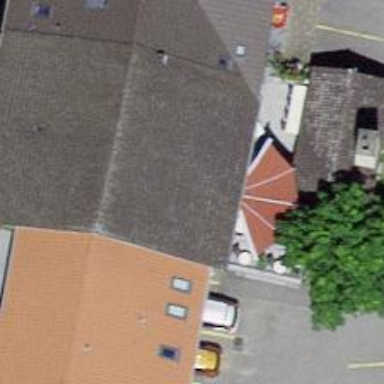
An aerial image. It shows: Hotel.